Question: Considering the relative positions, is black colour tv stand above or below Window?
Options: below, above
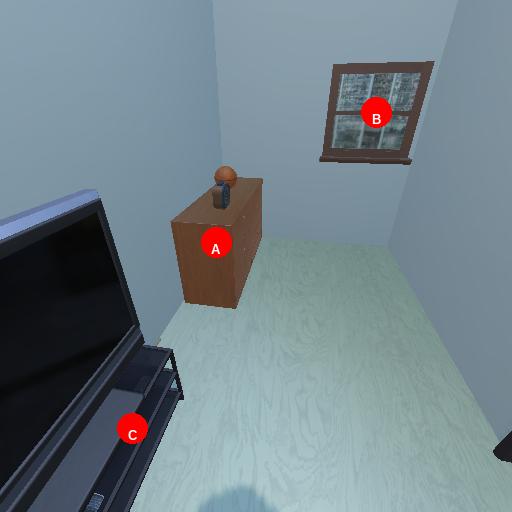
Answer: below